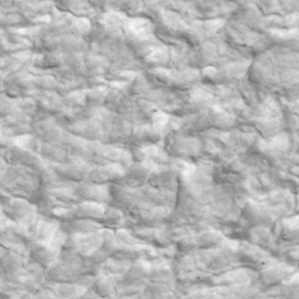
Label: non_frost